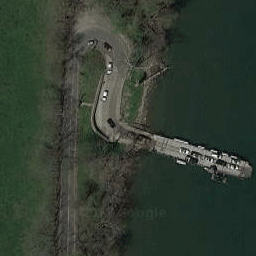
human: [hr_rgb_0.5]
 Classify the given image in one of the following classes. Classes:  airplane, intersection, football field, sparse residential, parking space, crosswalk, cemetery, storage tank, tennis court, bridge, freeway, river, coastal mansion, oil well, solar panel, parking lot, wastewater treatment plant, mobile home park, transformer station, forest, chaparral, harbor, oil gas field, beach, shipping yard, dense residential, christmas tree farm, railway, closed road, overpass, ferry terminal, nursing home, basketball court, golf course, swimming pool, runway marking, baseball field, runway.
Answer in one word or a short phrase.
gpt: ferry terminal